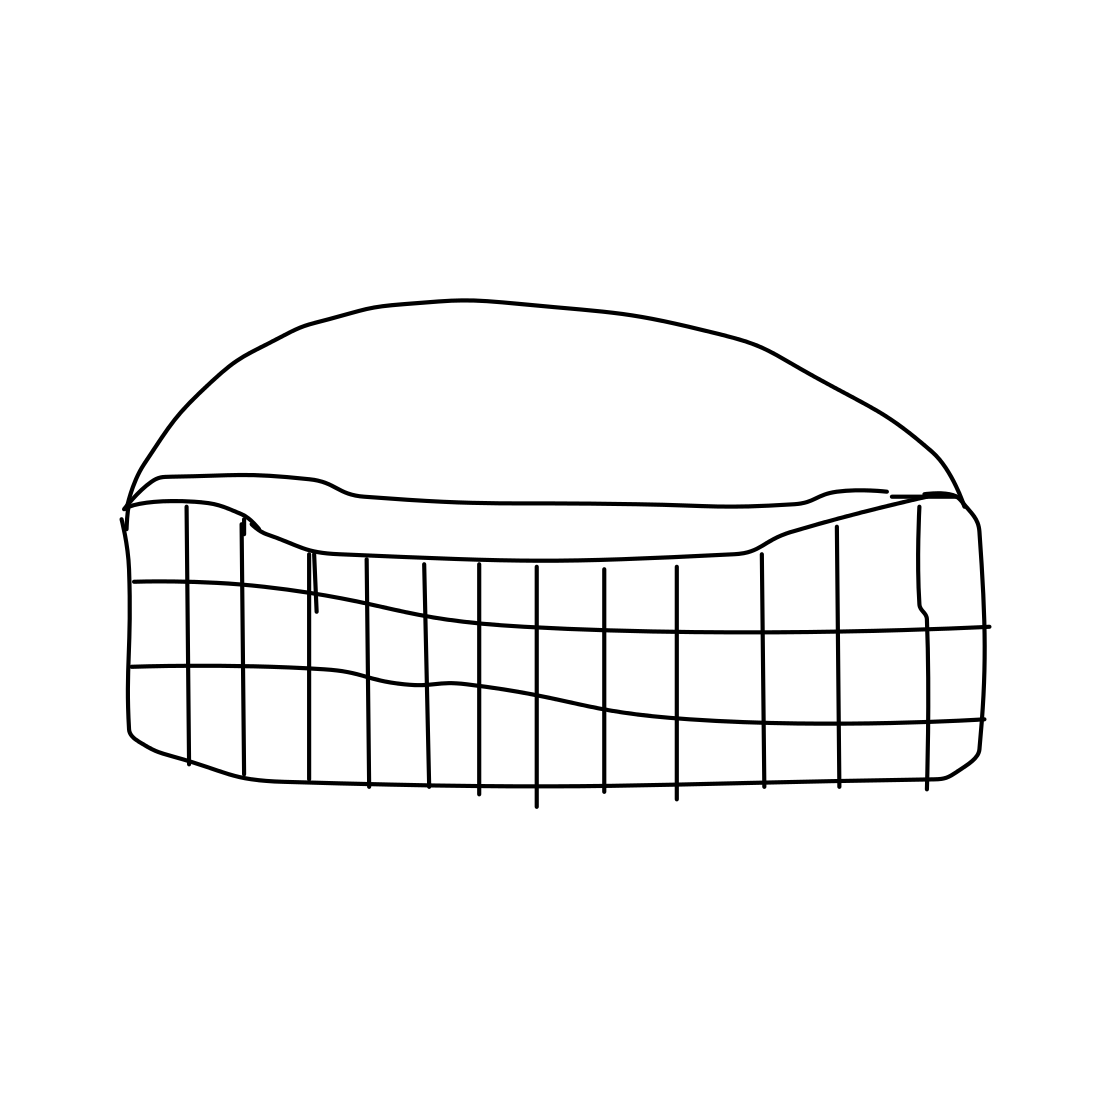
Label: basket